Field crop: maize
Growth stage: 2
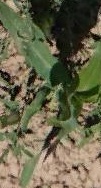
Species: maize